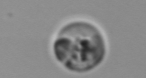
Label: Amoeba